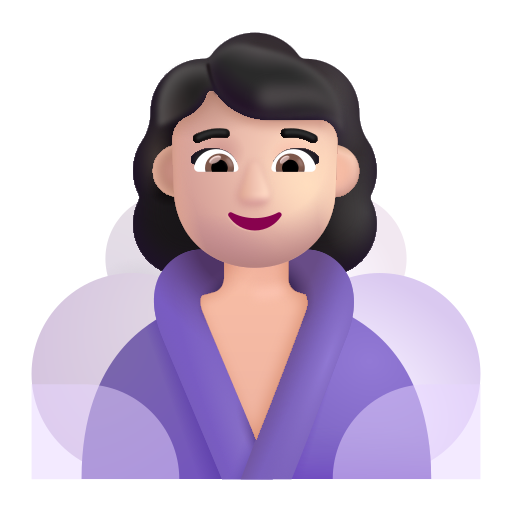
woman in steamy room color light